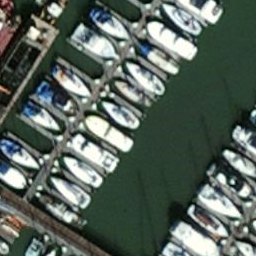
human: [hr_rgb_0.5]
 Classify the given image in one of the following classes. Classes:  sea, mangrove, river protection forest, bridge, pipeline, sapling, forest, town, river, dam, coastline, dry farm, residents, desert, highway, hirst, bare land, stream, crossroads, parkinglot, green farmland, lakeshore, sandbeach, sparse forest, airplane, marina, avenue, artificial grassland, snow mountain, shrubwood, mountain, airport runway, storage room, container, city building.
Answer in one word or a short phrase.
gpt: marina